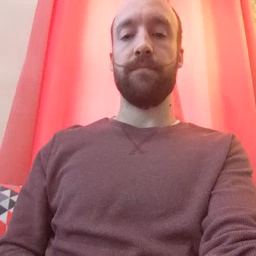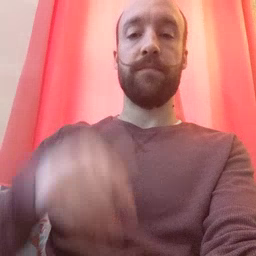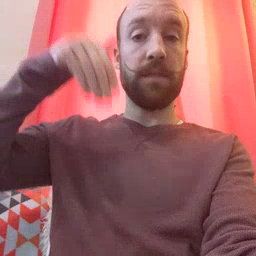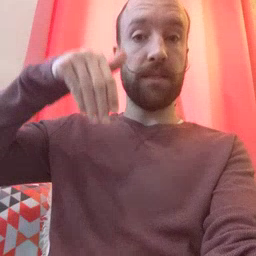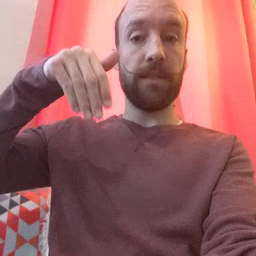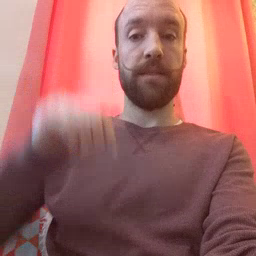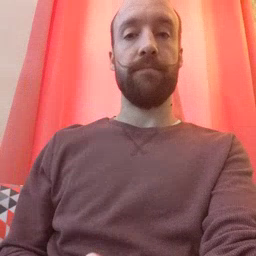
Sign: night